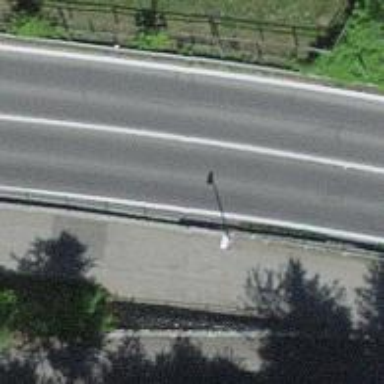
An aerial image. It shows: Support pole.